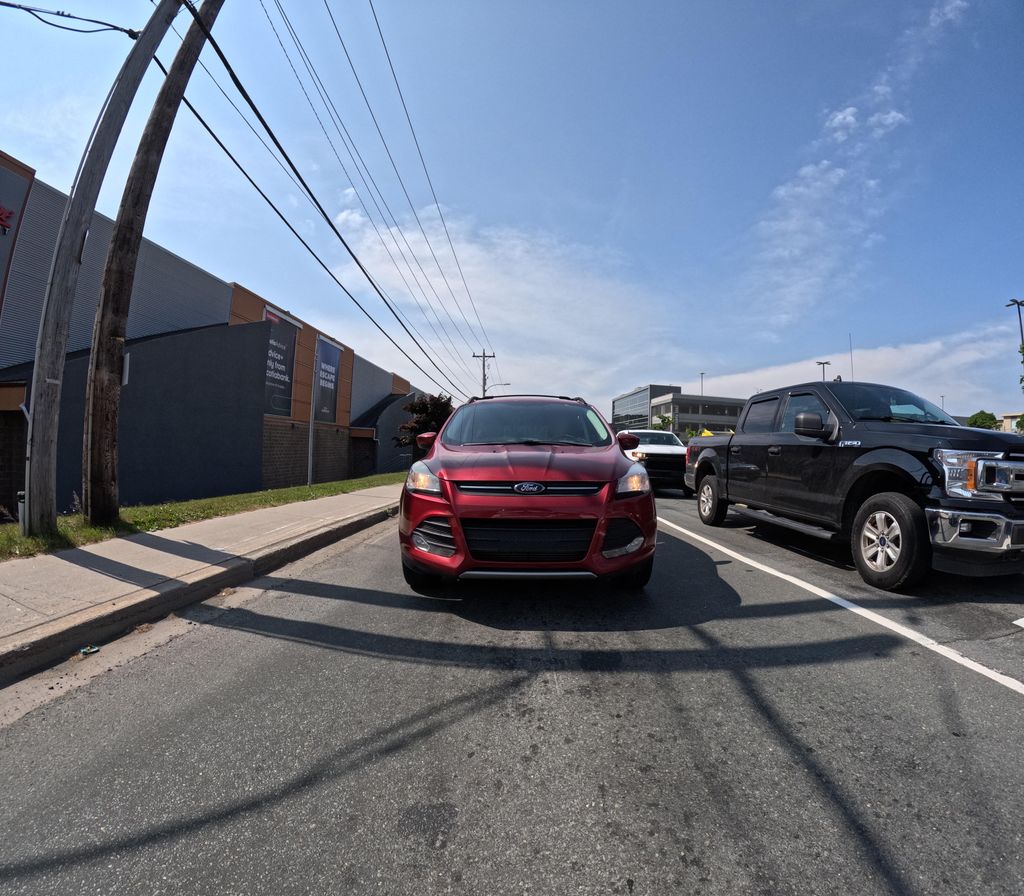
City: st_johns